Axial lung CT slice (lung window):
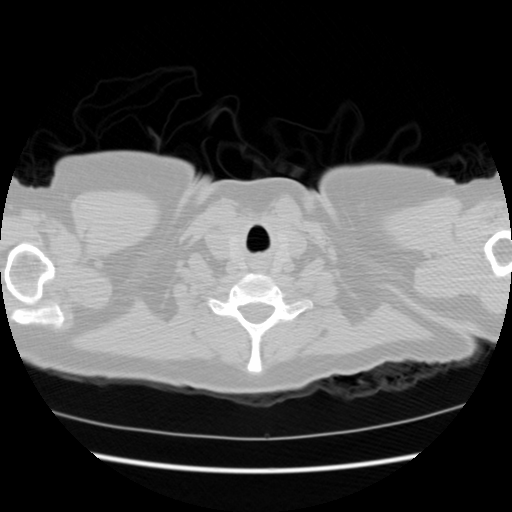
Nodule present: no